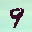
Label: 9